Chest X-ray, PA view. Patient: 30 years old, sex M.
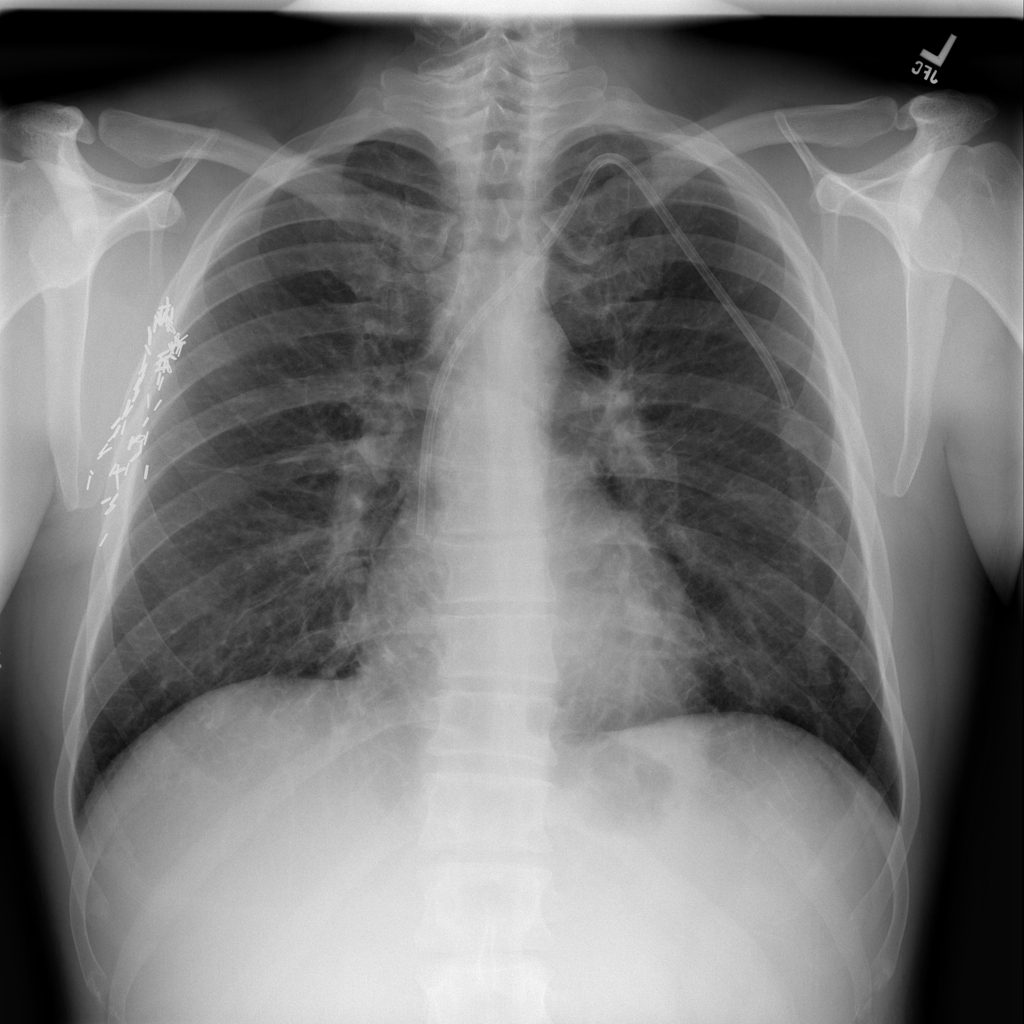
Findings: Consolidation